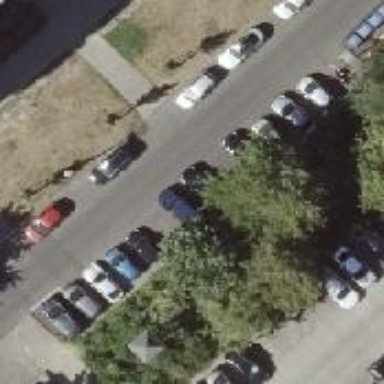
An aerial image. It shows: Asphalt street-side parking area.